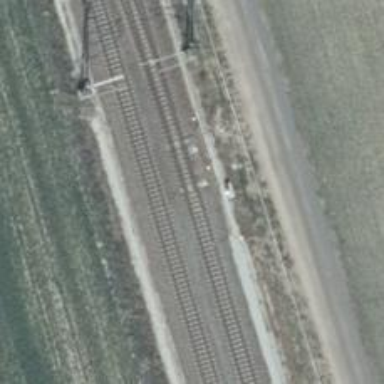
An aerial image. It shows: Railway switch.